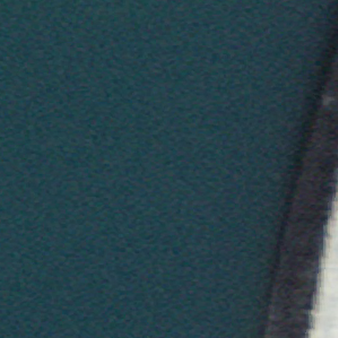
Label: other